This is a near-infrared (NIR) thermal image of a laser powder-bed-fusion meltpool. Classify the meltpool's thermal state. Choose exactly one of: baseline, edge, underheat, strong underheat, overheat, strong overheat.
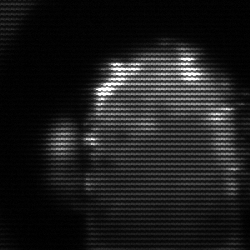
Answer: baseline